Current action and preconditions to check: trajectory_clear

Your task: For each precondition in the list above, predict whether it will hold at this action.

Consider the current scene as observed from the mobile robot's camera, and analyze the predicted future states of all dynamic agents (e.g., people, animals, vehicles, or any moving entities) within the NEXT SECOND.

IMPORTANT: Only answer "very likely" if you are absolutely certain—based on strong, clear evidence—that a dynamic agent will violate the precondition in the predicted future state. Do NOT answer "very likely" for unlikely, ambiguous, or low-probability risks.

Ask yourself for each precondition: Is there a high probability, with clear and convincing evidence, that the predicted future states of any dynamic agent will interfere with the predicted future state of the currently executing action within the NEXT SECOND, causing that precondition to fail?

Assess the risk level based on these predictions. Use "likely" or "very likely" if motions create a clear risk of interference.

Use "neutral" or "improbable" if agents are nearby but their predicted paths are clearly diverging or non-conflicting.

Failure Risk Categories: "very improbable", "improbable", "neutral", "likely", "very likely"

Answer Format: Output ONLY the probability_of_failure value from these categories: "very improbable", "improbable", "neutral", "likely", "very likely"

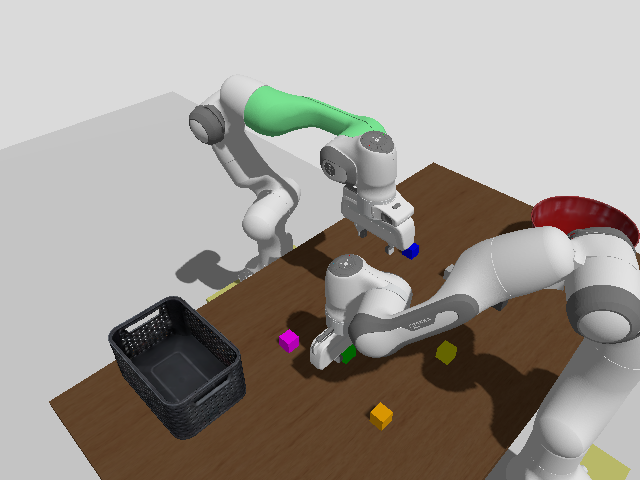

Answer: likely